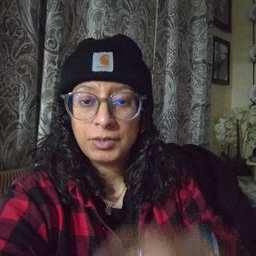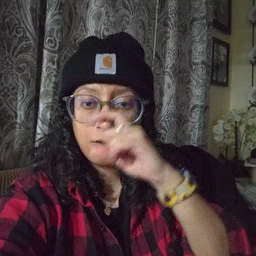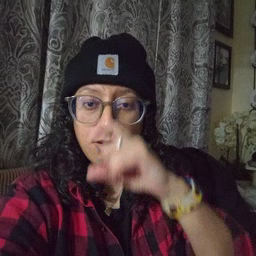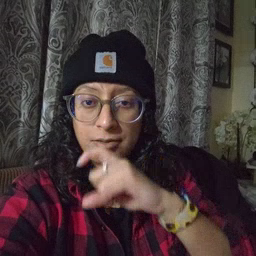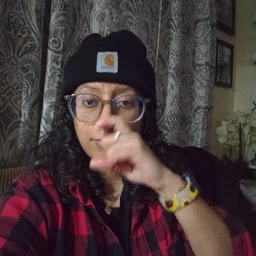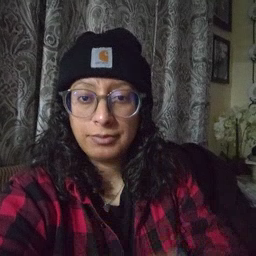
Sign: doll